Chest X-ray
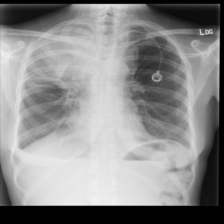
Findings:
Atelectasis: negative
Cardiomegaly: negative
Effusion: negative
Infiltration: negative
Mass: positive
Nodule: negative
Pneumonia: negative
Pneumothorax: negative
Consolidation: negative
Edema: negative
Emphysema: negative
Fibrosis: negative
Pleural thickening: negative
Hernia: negative